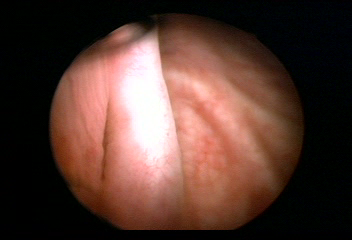
Modality: WLC
Class: Anatomical landmarks
Subclass: UreteralOrifice
Bladder cancer association: No
Annotated structures: Right ureteral orifice